Question: I have a table with the following structure:

I would like to create query which gives me result in following format for two date ranges:
'''
FROM | TO | DIALS_CNT | APPT_CNT | CONVERS_CNT | CANNOT_REACH_CNT |
2014-09-30 | 2014-10-06| 100 | 50 | 20 | 30 |
'''
'''
FROM = Date from given to between range
TO = Date to given to between range
APPT_CNT = WHERE call.result = APPT
CONVERS_CNT = WHERE call.result = CONV_NO_APPT
CANNOT_REACH_CNT = WHERE call.result = CANNOT_REACH
'''
I tried to use inner select with count and WHERE conditions, but without luck:
'''
SELECT
dc.date,
(SELECT COUNT('APPT') FROM dialed_calls
WHERE dc.call_result = 'APPT') as APPT_CNT
FROM dialed_calls AS dc
GROUP BY dc.date
WHERE dc.date BETWEEN '2014-09-30' AND '2014-10-06';
'''
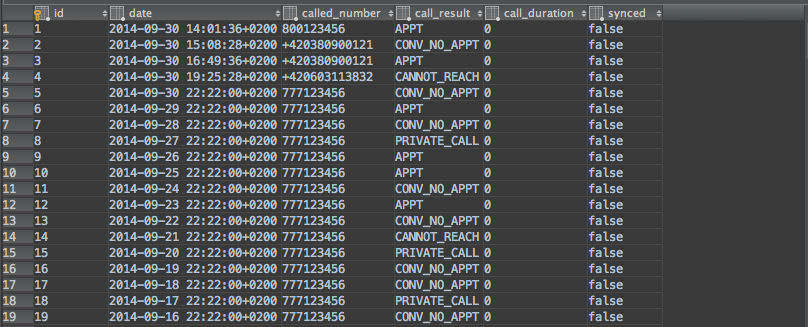
Answer: Your question is really unclear. According to your code , I guess you have a call detail table with a call_result column and a date column in it.
If you want count different type of calls throught call_result, you could use sum instead of count like this:
'''
SELECT '2014-09-30' as from,
'2014-10-06' as to,
COUNT(*) AS DIALS_CNT,
SUM(CASE WHEN dc.call_result = 'APPT' THEN 1 ELSE 0 END) AS APPT_CNT,
SUM(CASE WHEN dc.call_result = 'CONV_NO_APPT' THEN 1 ELSE 0 END) AS CONVERS_CNT ,
SUM(CASE WHEN dc.call_result = 'CANNOT_REACH' THEN 1 ELSE 0 END) AS CANNOT_REACH_CNT
FROM dialed_calls dc
WHERE dc.date BETWEEN '2014-09-30' AND '2014-10-06'
'''